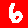
Digit: 6